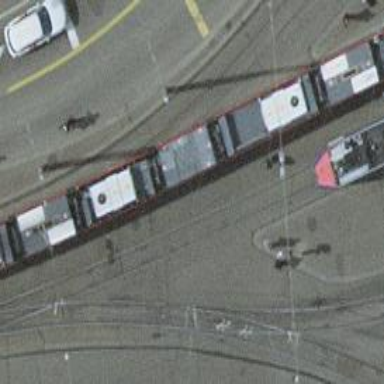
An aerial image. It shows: Tram railway with one track. The railway is electrified with contact lines.